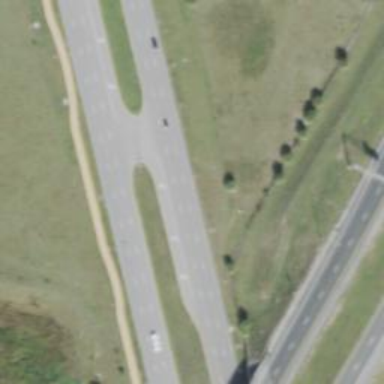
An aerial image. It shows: Tertiary link road.